Question: hello Friends i am little new to this Fragments concept!
Problem is
I am having a Actionbar with tabs and fragments now I want to implement viewpager inside one of the fragment of Actionbar tabs.
the point is to implement View pager with tabstrip inside a fragment
Please help me!

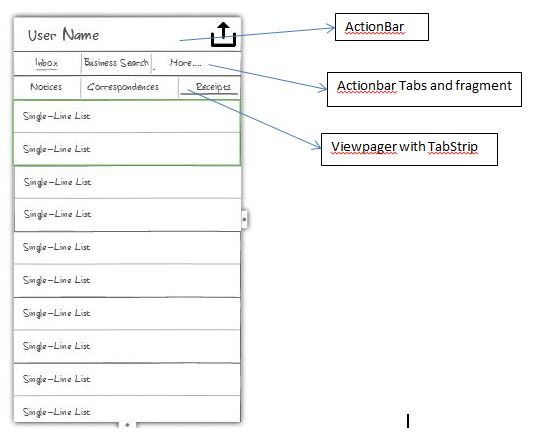
Answer: I hope that will be useful at least for anyone with the same problem if not for you.
You can put this fragment in every tab from action bar. The code is:
'''
public class TabFragment extends Fragment {
ViewPager mViewPager;
DemoCollectionPagerAdapter mPagerAdapter;
@Override
public View onCreateView(LayoutInflater inflater, ViewGroup container,
Bundle savedInstanceState) {
View view = inflater.inflate(R.layout.fragment_tab, container, false);
mPagerAdapter = new DemoCollectionPagerAdapter(getChildFragmentManager());
// Set up the ViewPager, attaching the adapter.
mViewPager = (ViewPager) view.findViewById(R.id.view_pager);
mViewPager.setAdapter(mPagerAdapter);
return view;
}
}
'''
I took PagerAdapter from the <URL> example and just removed the "static" attribute in order to move it in the separate file:
'''
public class DemoCollectionPagerAdapter extends FragmentStatePagerAdapter {
public DemoCollectionPagerAdapter(FragmentManager fm) {
super(fm);
}
@Override
public Fragment getItem(int i) {
Fragment fragment = new DemoObjectFragment();
Bundle args = new Bundle();
args.putInt(DemoObjectFragment.ARG_OBJECT, i + 1); // Our object is just an integer :-P
fragment.setArguments(args);
return fragment;
}
@Override
public int getCount() {
// For this contrived example, we have a 100-object collection.
return 5;
}
@Override
public CharSequence getPageTitle(int position) {
return "OBJECT " + (position + 1);
}
/**
* A dummy fragment representing a section of the app, but that simply displays dummy text.
*/
public static class DemoObjectFragment extends Fragment {
public static final String ARG_OBJECT = "object";
@Override
public View onCreateView(LayoutInflater inflater, ViewGroup container,
Bundle savedInstanceState) {
View rootView = inflater.inflate(R.layout.fragment_collection_object, container, false);
Bundle args = getArguments();
((TextView) rootView.findViewById(android.R.id.text1)).setText(
Integer.toString(args.getInt(ARG_OBJECT)));
return rootView;
}
}
}
'''
And the fragment_tab.xml for this TabFragment is:
'''
<LinearLayout xmlns:android="http://schemas.android.com/apk/res/android"
android:layout_width="match_parent"
android:layout_height="match_parent"
android:orientation="vertical">
<android.support.v4.view.ViewPager xmlns:android="http://schemas.android.com/apk/res/android"
android:id="@+id/view_pager"
android:layout_width="match_parent"
android:layout_height="match_parent">
<android.support.v4.view.PagerTabStrip android:id="@+id/pager_tab_strip"
android:layout_width="match_parent"
android:layout_height="wrap_content"
android:layout_gravity="top"
android:background="#33b5e5"
android:textColor="#fff"
android:paddingTop="4dp"
android:paddingBottom="4dp" />
</android.support.v4.view.ViewPager>
'''
Consider using a as a child view of ViewPager if you want the tab headers to be clickable and a for them to be static (user can only swipe in order to switch to the tab).
Depending on your implementation of ActionBar with tabs I suppose there can arise some dependency problems because in this example I've used support library.